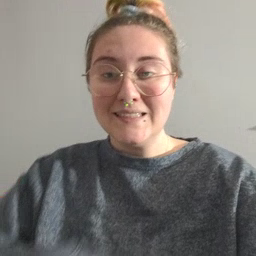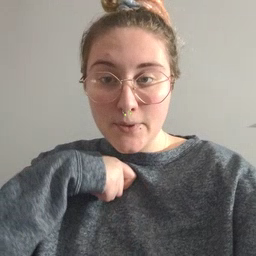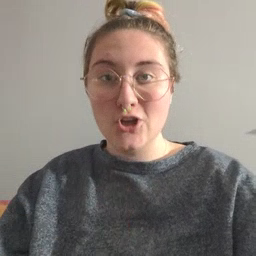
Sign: zipper